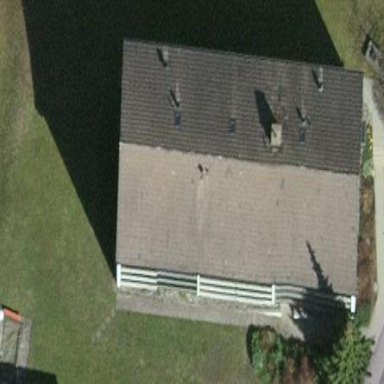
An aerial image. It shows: Gabled roof adorns the apartments building.